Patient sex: F
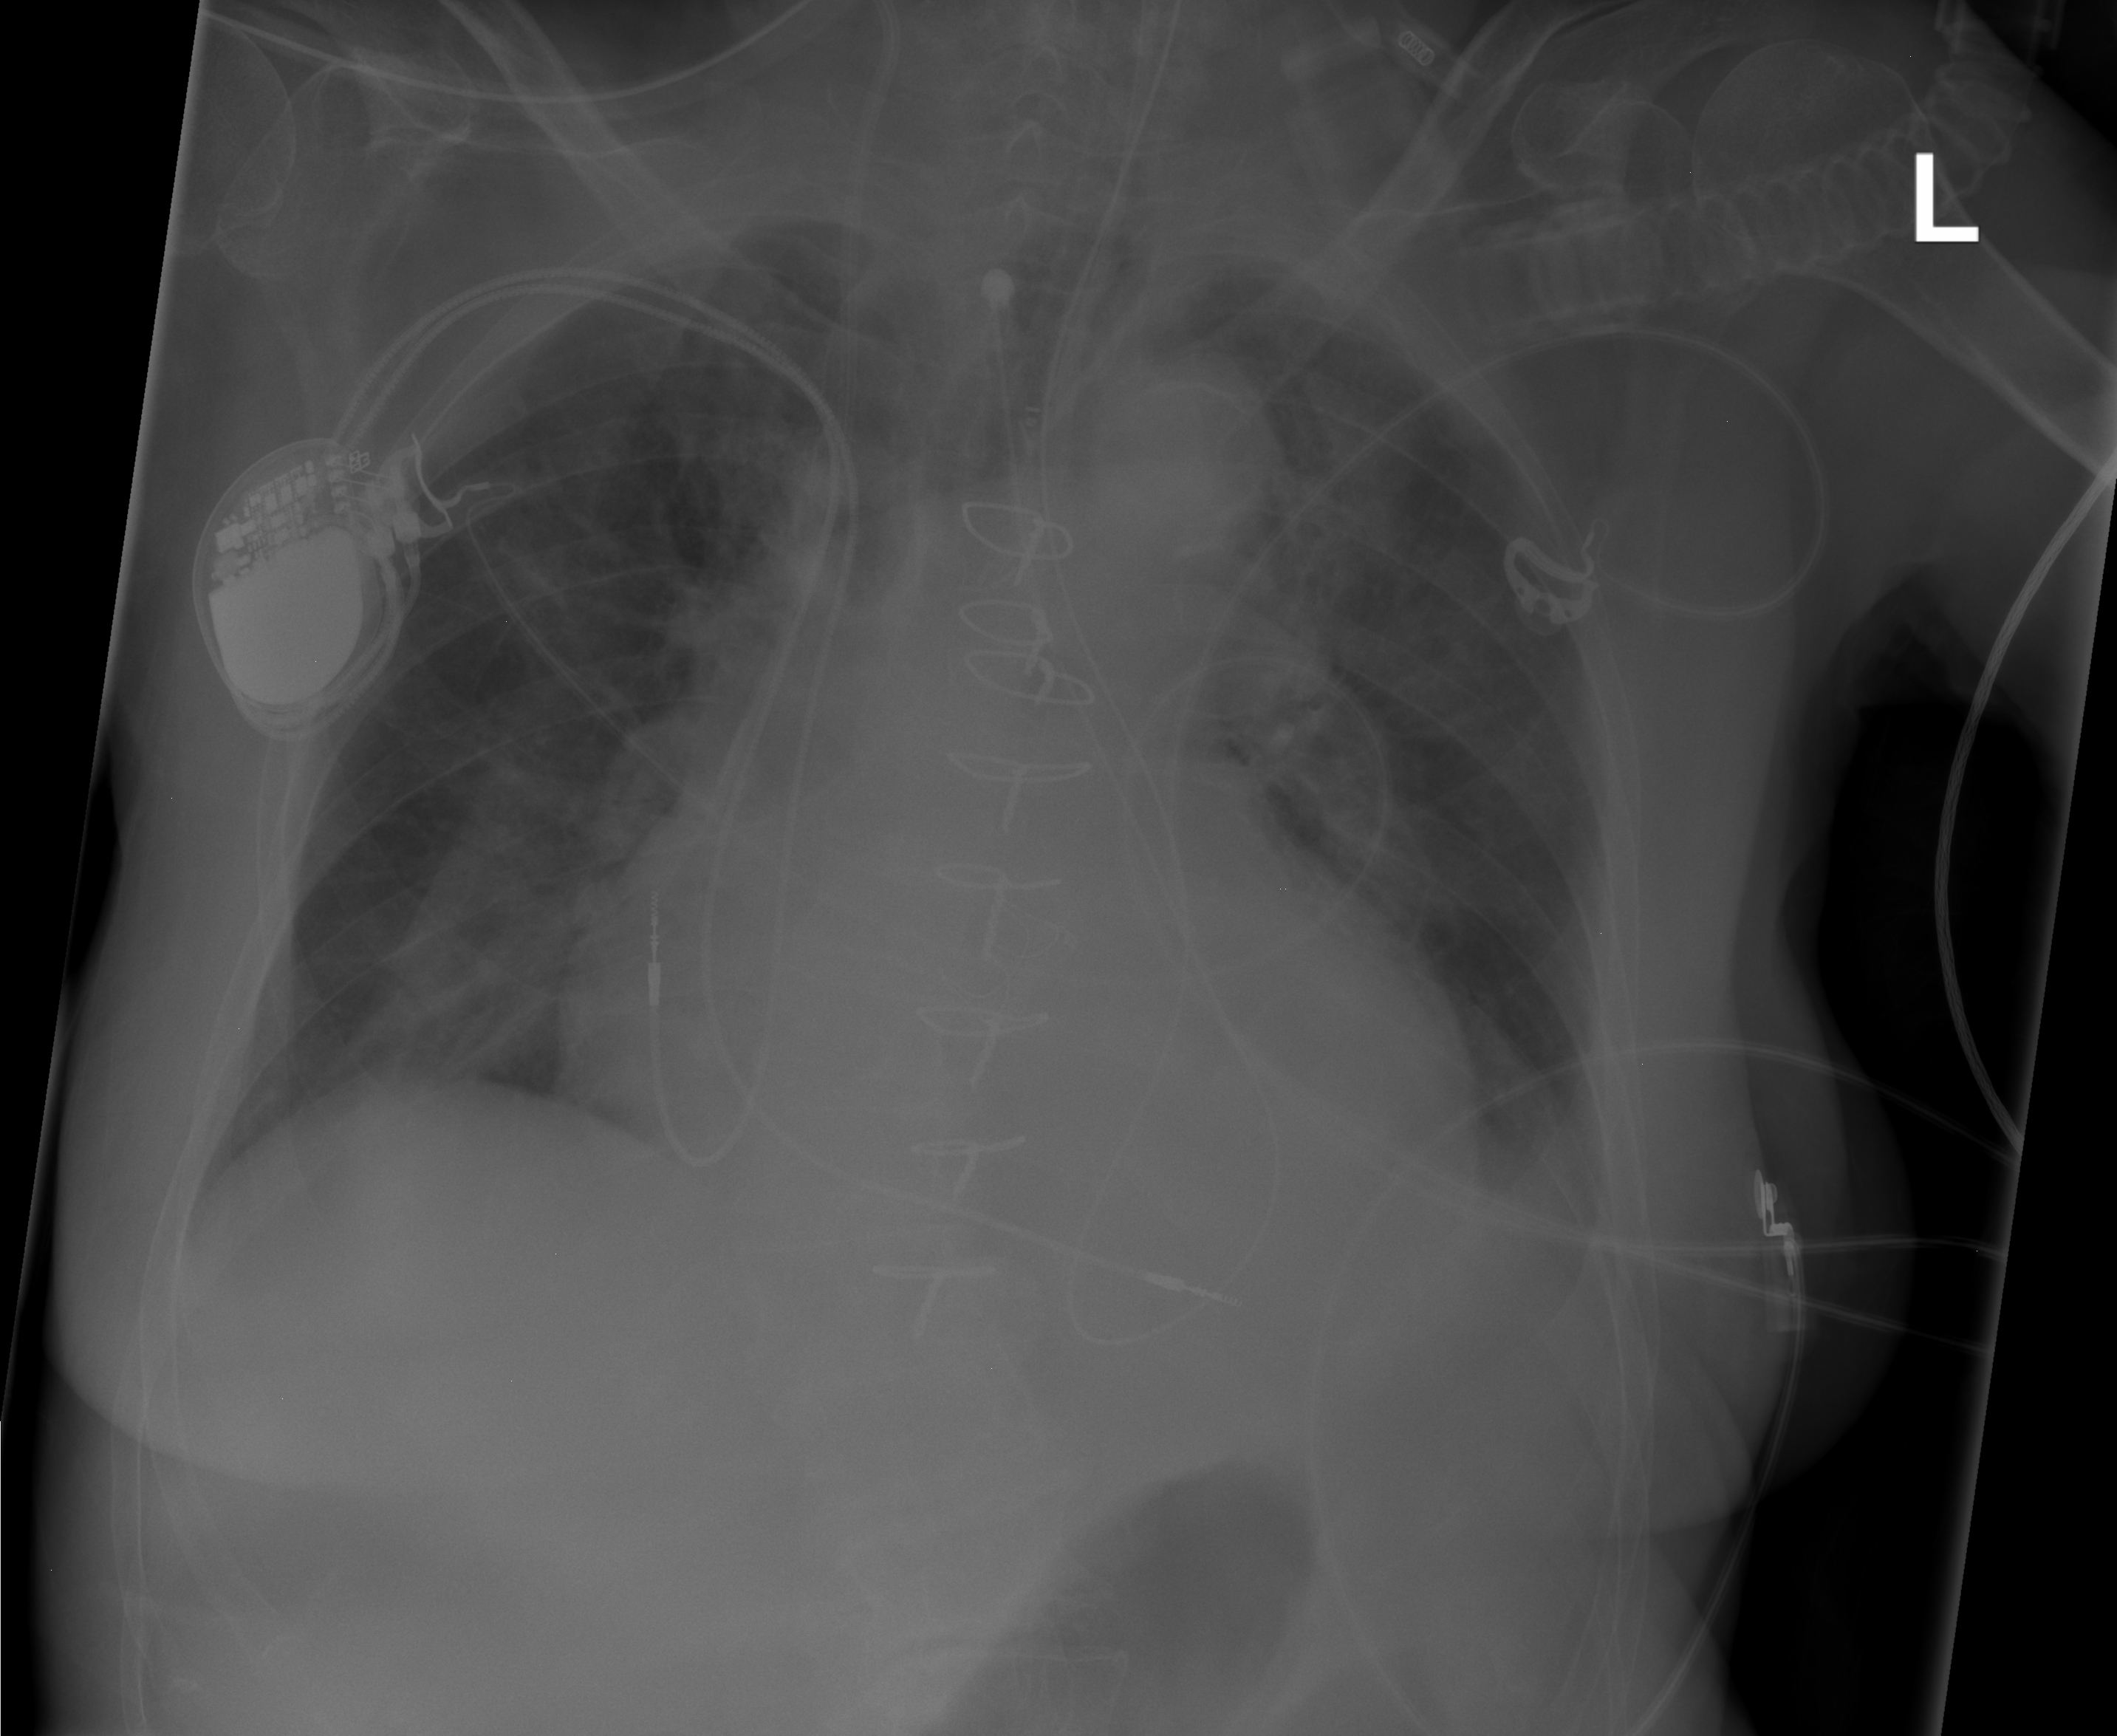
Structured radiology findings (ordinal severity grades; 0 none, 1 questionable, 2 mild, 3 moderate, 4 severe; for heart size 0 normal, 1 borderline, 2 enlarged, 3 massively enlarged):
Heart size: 2
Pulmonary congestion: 2
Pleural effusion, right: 0
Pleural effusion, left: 2
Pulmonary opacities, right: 0
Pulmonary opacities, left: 0
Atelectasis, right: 2
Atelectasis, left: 2